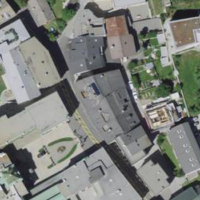
EUNIS habitat code: 54
Species observed at this site:
Sciurus vulgaris